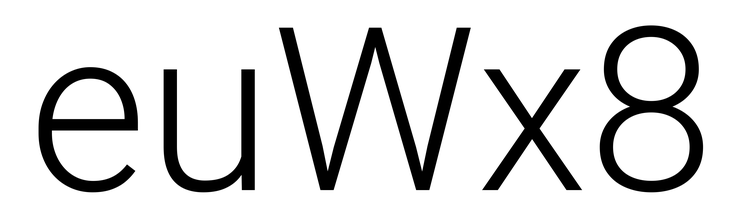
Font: Roboto_Light